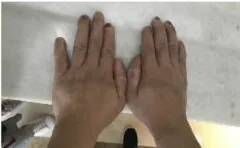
Clinical findings of family 2. (B-F) Proband and onychodystrophy. Absent fingernails on the first- and fifth-digits hypoplastic fingernails. Toenails are totally absent. Hand and foot X-rays show normal phalanx development.
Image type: medical_photograph (skin_photograph)